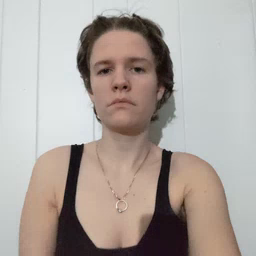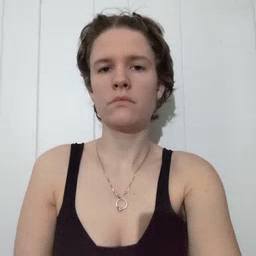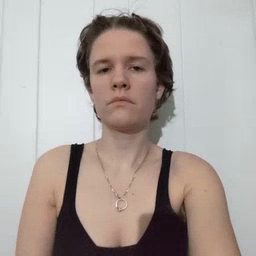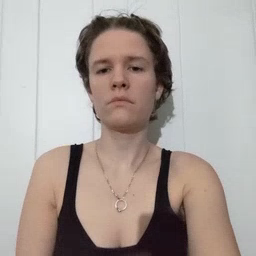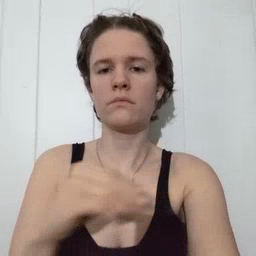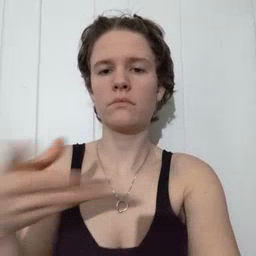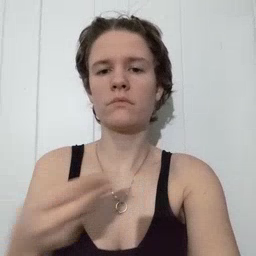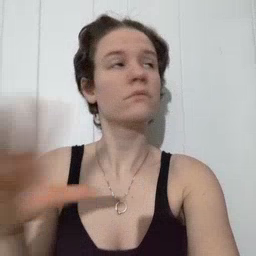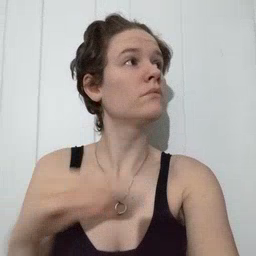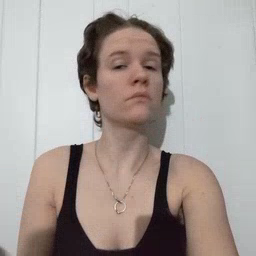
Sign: story